Field crop: maize
Growth stage: 2
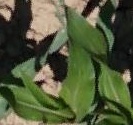
Species: maize